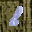
Label: 1